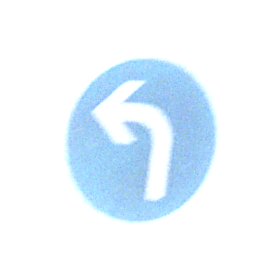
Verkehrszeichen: VorgeschriebeneFahrtrichtungLinks
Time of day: MorningAfternoon
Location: Outdoor (Urban)
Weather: Clear
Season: NotSpecified
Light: Natural